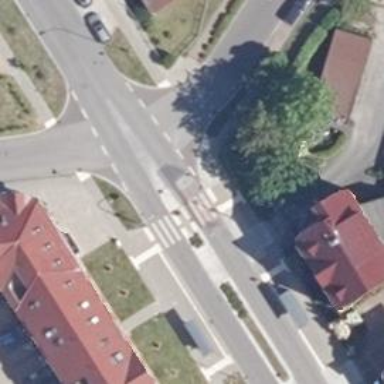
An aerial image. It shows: Uncontrolled zebra crossing with central island.